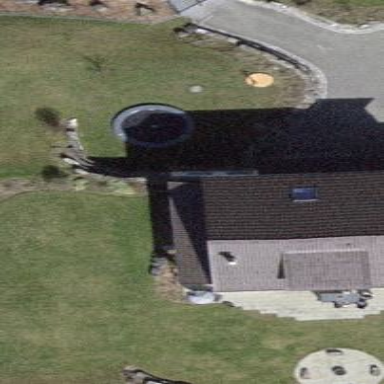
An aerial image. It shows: Gabled roof house.